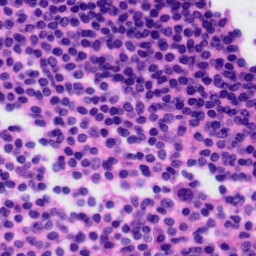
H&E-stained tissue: Tonsil